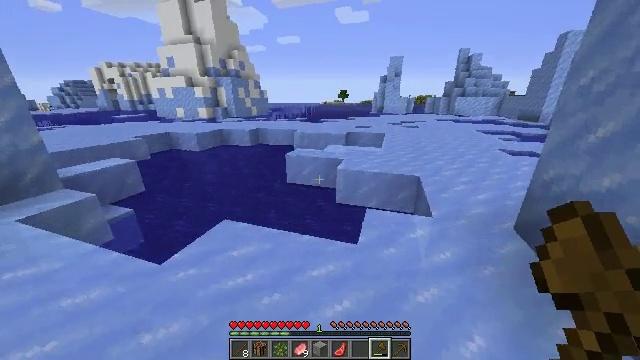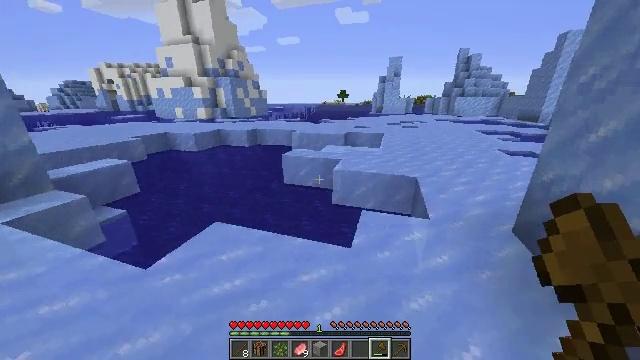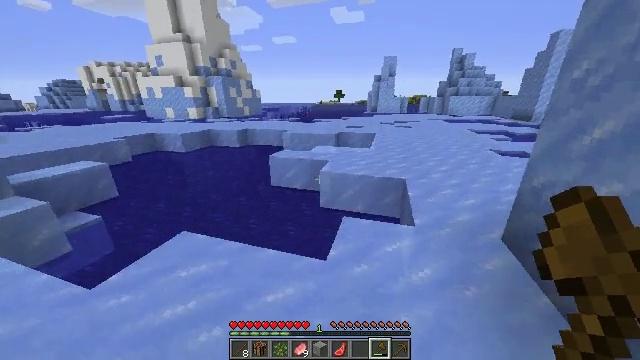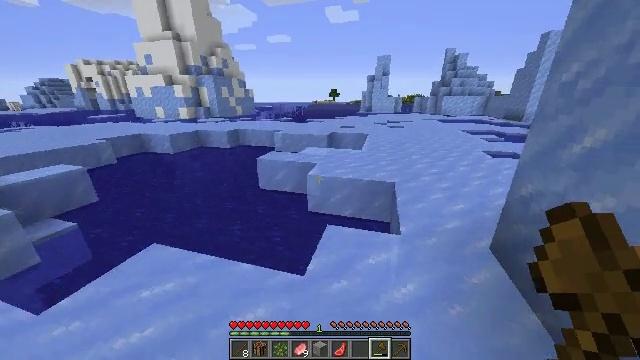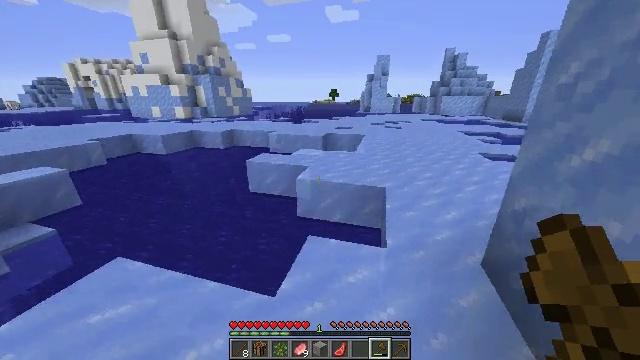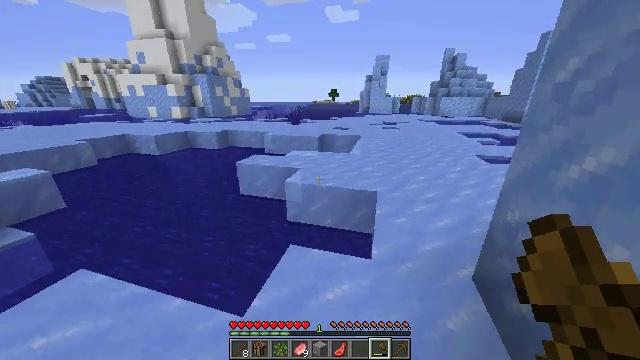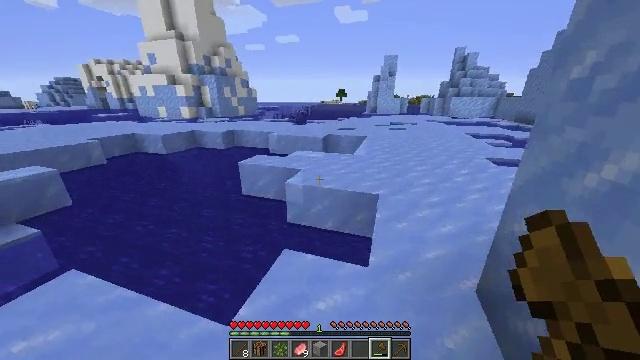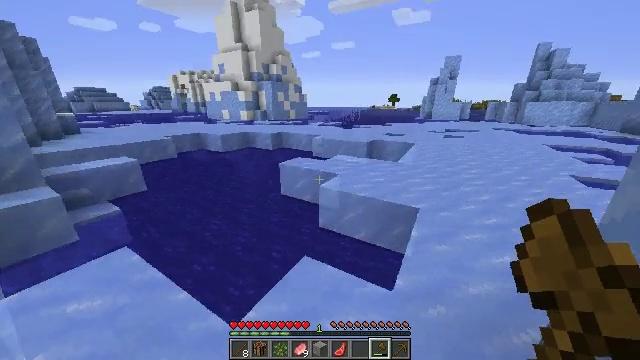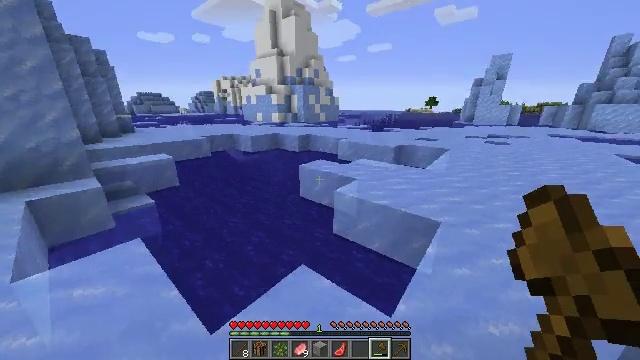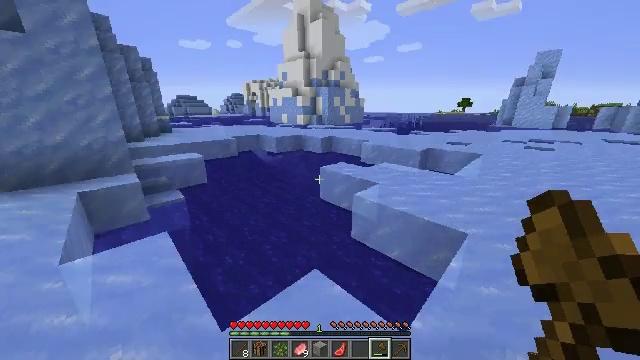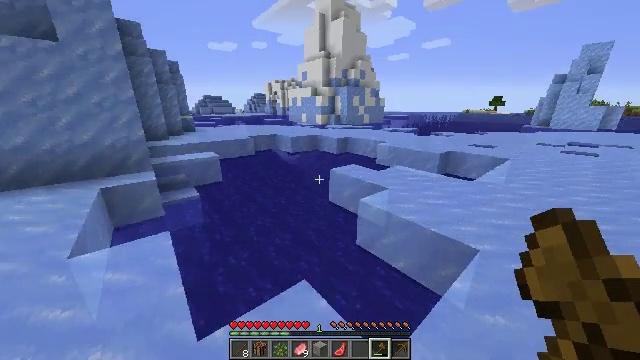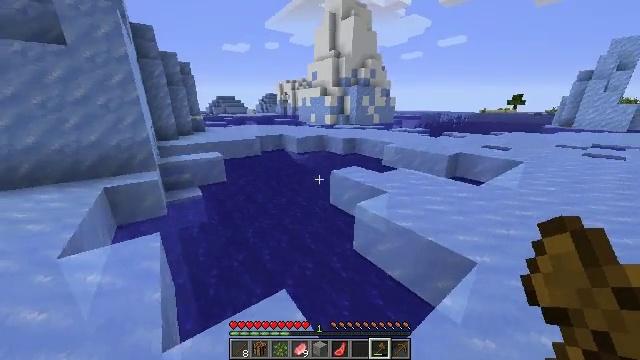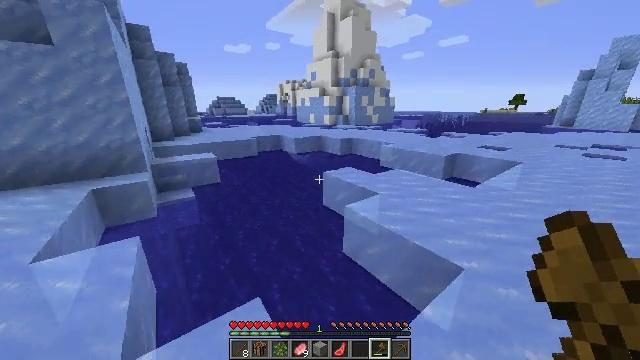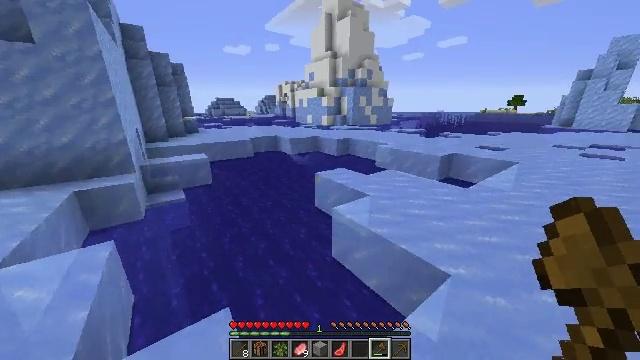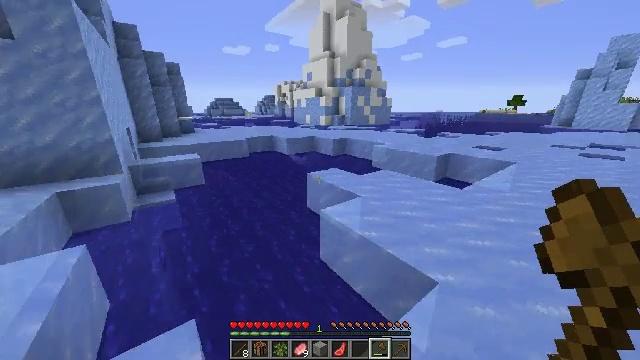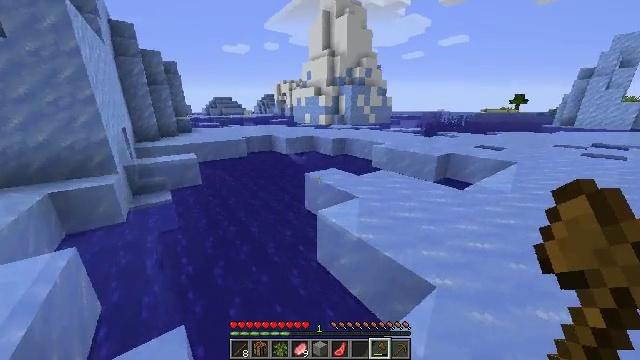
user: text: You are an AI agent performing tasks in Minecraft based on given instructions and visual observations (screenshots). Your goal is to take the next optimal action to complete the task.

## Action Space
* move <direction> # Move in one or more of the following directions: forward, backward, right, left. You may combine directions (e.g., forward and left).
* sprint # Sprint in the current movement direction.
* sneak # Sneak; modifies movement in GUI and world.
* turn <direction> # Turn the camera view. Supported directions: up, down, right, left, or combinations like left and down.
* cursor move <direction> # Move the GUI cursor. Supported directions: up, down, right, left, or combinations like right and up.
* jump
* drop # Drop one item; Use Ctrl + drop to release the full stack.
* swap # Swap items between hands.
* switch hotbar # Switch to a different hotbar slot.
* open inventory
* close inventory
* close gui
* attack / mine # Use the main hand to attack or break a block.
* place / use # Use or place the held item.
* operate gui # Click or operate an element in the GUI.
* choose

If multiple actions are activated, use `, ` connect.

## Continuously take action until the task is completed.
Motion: motion action
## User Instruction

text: Harvest packed ice from cold regions.
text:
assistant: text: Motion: move forward and move right
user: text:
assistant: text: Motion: move forward and move right
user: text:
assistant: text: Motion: move forward and move right, turn right
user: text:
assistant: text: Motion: move forward and move right
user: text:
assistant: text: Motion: move forward and move right
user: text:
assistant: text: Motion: move forward and move right, turn left
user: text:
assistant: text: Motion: move forward and move right, turn left
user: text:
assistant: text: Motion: move forward and move right, turn left
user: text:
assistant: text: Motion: move forward and move right, turn left
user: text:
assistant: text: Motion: move forward and move right, turn left
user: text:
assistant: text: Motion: move forward and move right, turn left
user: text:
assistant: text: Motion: move forward and move right
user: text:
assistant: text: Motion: move forward and move right
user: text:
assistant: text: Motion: move forward and move right
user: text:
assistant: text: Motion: move forward and move right
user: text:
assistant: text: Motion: move forward and move right
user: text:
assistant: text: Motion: move forward and move right
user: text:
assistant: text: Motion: move forward and move right
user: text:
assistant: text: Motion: move forward and move right
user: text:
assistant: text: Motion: move forward and move right
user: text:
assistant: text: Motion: move forward and move right
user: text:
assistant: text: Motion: move forward and move right
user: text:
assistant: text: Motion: move forward and move right, turn left
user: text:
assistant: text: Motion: move forward and move right, turn left
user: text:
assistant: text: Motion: move forward and move right, turn left
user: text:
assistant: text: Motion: move forward and move right, turn left
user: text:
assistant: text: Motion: move forward and move right
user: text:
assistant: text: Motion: move forward and move right
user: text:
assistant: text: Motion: move forward and move right
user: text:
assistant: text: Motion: move forward and move right